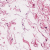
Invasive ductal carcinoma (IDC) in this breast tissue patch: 0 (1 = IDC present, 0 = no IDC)